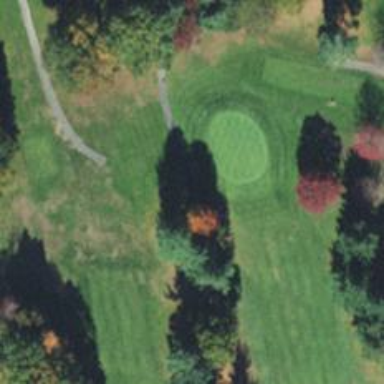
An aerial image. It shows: Footway that serves as golf path.